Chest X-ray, PA view. Patient: 2 years old, sex M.
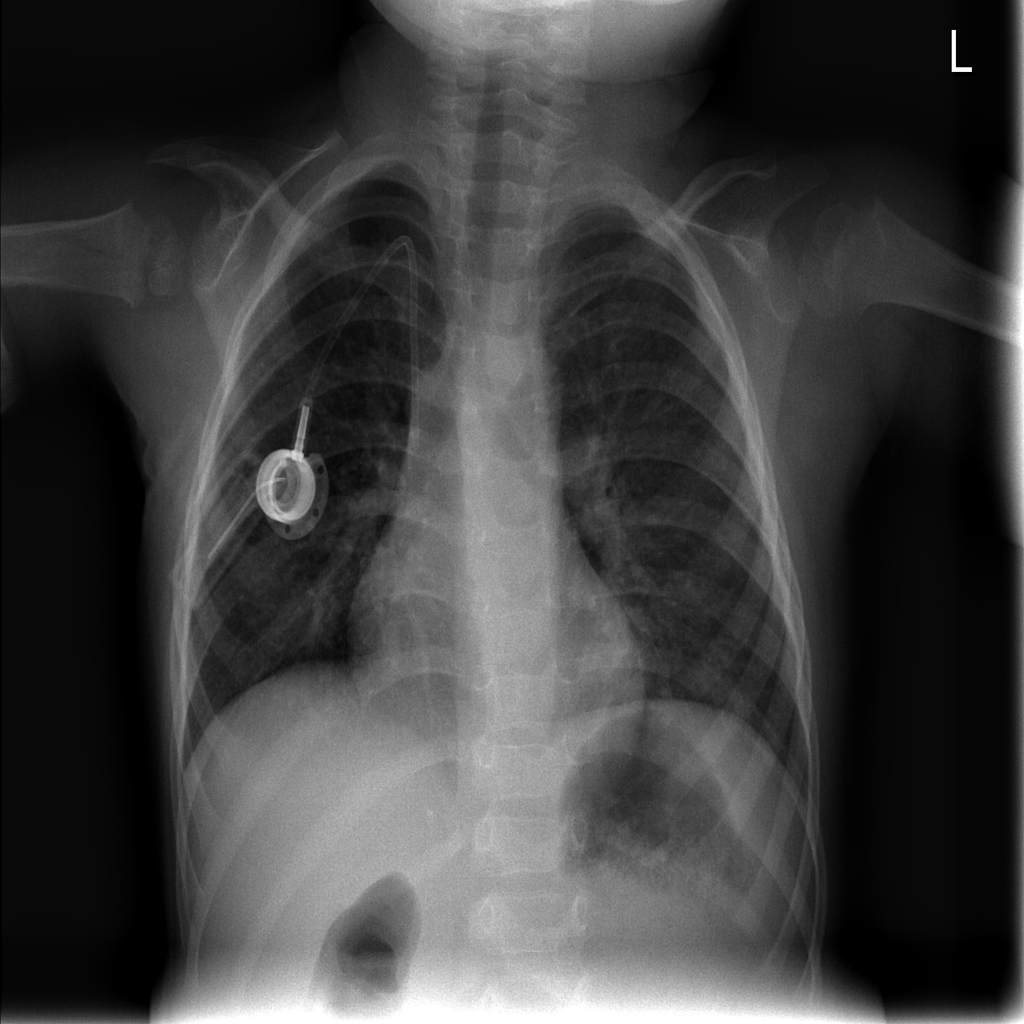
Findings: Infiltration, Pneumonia